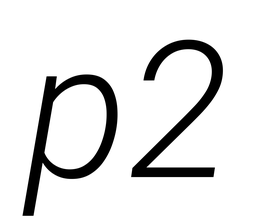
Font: Roboto-Italic_Light_Italic